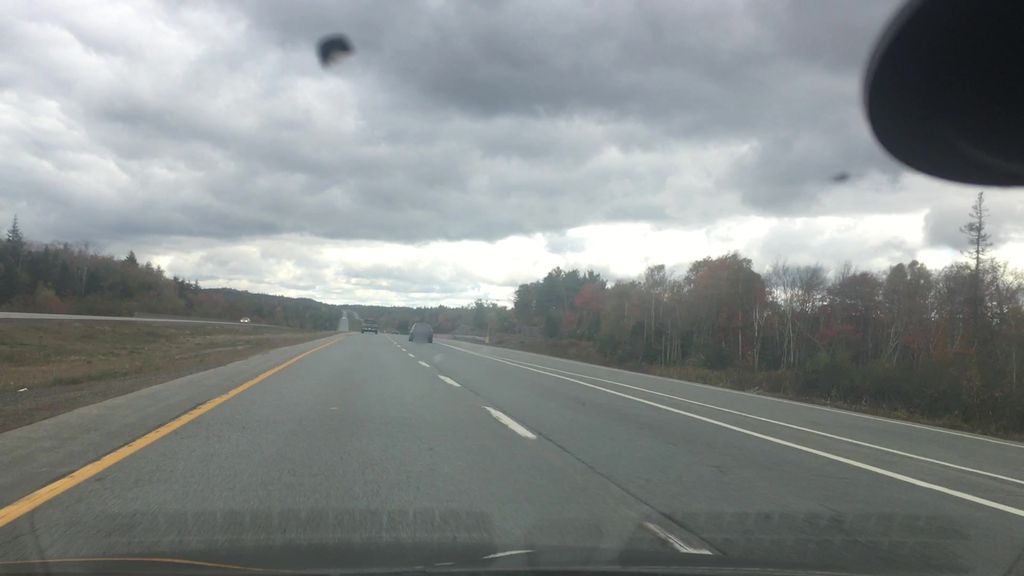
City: halifax